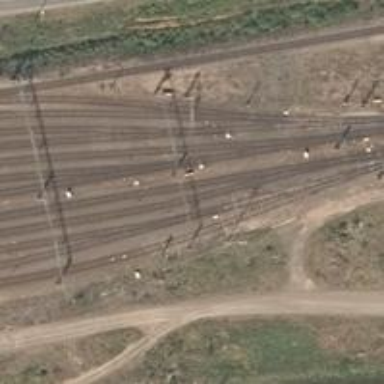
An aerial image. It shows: Railway signal.